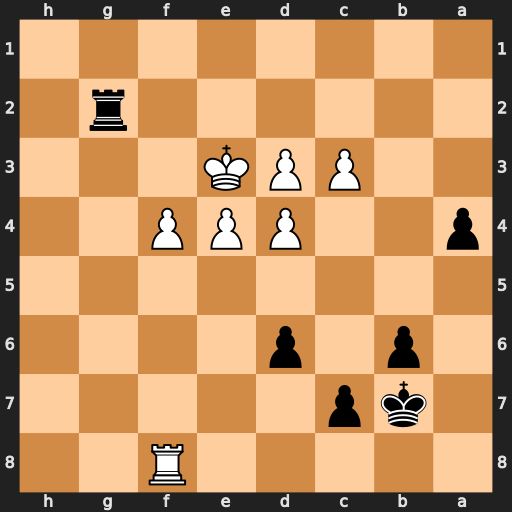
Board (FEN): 5R2/1kp5/1p1p4/8/p2PPP2/2PPK3/6r1/8
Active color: b
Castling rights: -
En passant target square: -
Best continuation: a3 Rh8 Rg3+